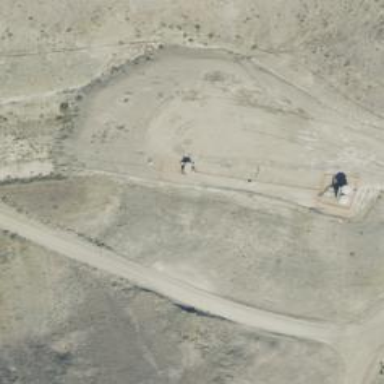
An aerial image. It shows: Petroleum well.